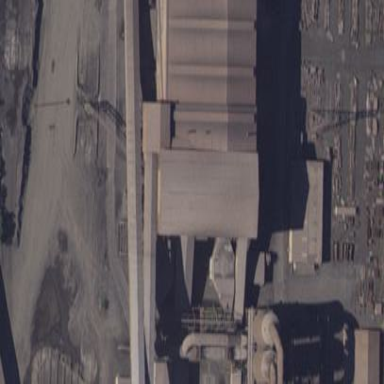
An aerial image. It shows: Industrial building.